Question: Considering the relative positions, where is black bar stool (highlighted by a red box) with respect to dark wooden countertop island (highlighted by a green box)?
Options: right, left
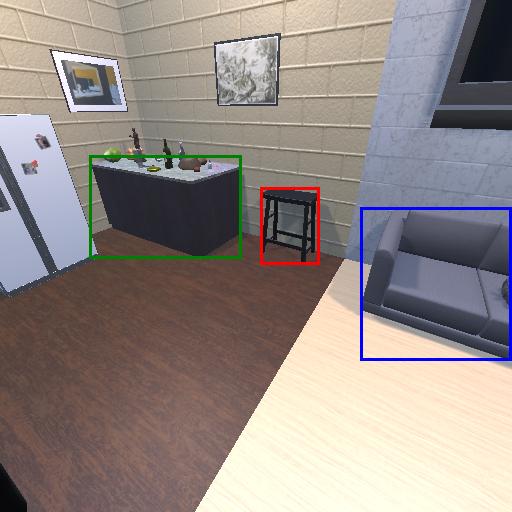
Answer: right